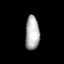
Tissue: prostate
Cell type: Epithelial cells
Senescence score: 0.3446
Nuclear area (px): 467
Mean DAPI intensity: 176.274